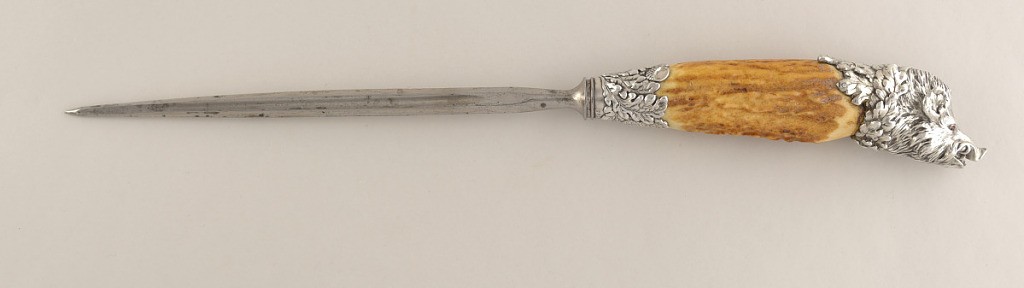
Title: Knife Sharpener with Antler Handle and Boar's Head Terminal
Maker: Gorham Manufacturing Company, Providence, Rhode Island, USA, founded 1818
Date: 1900
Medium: steel, antler, silver
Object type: sharpener
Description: Large fluted rod, tapering to point. Banded silver ferrule, silver collar with blade. Highly decorated relief floral, acorn and oak leaf pattern silver collar wrapping cylindrical antler stem. Capped with silver collar of similar oak and acorn pattern, terminating in boar's head, fit with red glass eyes, and exaggerated snarl.